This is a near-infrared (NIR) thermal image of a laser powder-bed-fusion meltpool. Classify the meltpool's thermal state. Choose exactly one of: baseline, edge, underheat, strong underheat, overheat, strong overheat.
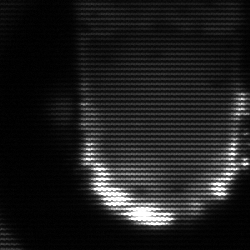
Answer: baseline